Question: I'm writing a dropdown navigation for my page using an unordered list, but the list items display the elements behind them.

See how the hr displays through the submenu? That's what I don't want.
I've tried fuddling with the z-index for all the elements involved, and assigning background colors, but that doesn't seem to work. I feel like I'm missing a simple solution.
Related Html
'''
<ul id="menu" class="topNavListLeft">
<li class="headlink">@Html.ActionLink("Home", "Index", "Home")
<ul>
<li>@Html.ActionLink("Home", "Index", "Home")</li>
<li>@Html.ActionLink("About", "About", "Home")</li>
</ul>
</li>
<li class="headlink">@Html.ActionLink("About", "About", "Home")
<ul>
<li>@Html.ActionLink("About", "About", "Home")</li>
<li>@Html.ActionLink("Home", "Index", "Home")</li>
</ul>
</li>
</ul>
</div>
<div>
<br />
<hr style="position:relative; top:-25px; color:Gray; background-color:Gray; height:3px" />
</div>
'''
Edit: Here's a few sections of my CSS too.
'''
.nav a:active, .nav a:hover {
color:#1ba1e2;
}
ul.topNavListLeft {
white-space:nowrap;
padding-top:50px;
min-height:35px;
width:100%;
}
.topNavListLeft > li {
float:left;
font-size:18px;
padding-right:50px;
height:35px;
display:block;
}
.topNavListLeft div
{
float:left;
white-space:nowrap;
padding-right:60px;
}
.topNavListLeft li ul
{
display:none;
z-index:20;
}
.topNavListLeft a {
display:block;
z-index:20;
}
.topNavListLeft a:hover, .topNavListLeft li.current a {
border-bottom:solid 6px #1ba1e2;
}
.topNavListLeft li:hover ul
{
display:block;
}
ul {
list-style: none;
}
.content {
text-align:left;
width:903px;
margin:0px 40px 0px 40px;
}
.body {
margin:0px auto;
width:981px;
text-align:center;
background-color:#fff;
color: #666666;
min-height:101%;
position:relative;
font-size:14px;
font-family:'Segoe UI',arial,helvetica;
}
a {
text-decoration:none;
color:Gray;
}
a:link, a:hover {
color:#1ba1e2;
}
'''
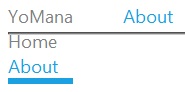
Answer: I think what you need it this:
'''
.headlink{
position:relative;
}
.headlink ul{
position:absolute;
display:block;
left:0;
top:25px /*You'll need to play with this number*/
}
'''